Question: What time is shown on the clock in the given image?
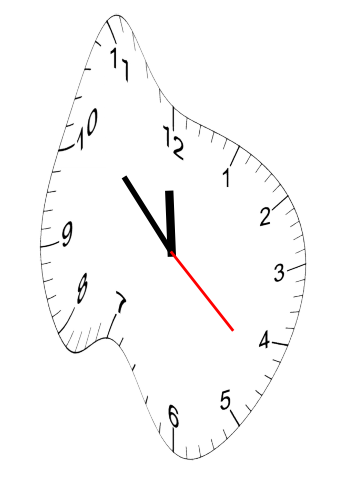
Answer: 11:52:22